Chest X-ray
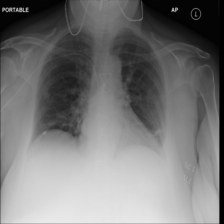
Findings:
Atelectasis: positive
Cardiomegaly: negative
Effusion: negative
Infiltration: negative
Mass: negative
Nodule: negative
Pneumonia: negative
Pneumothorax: negative
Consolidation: negative
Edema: negative
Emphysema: negative
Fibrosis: negative
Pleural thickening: negative
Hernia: negative